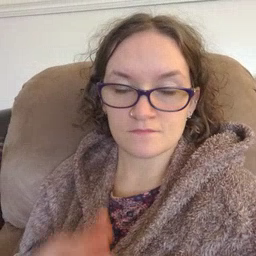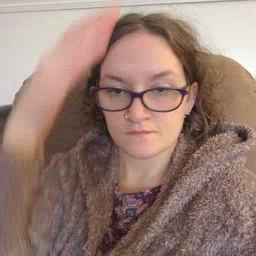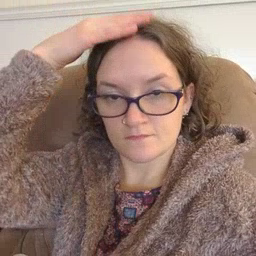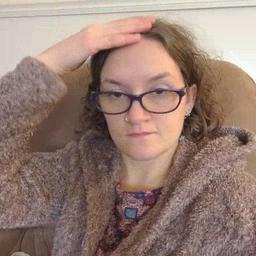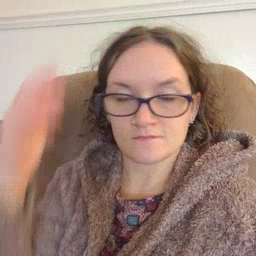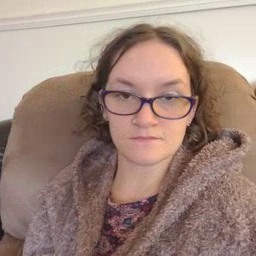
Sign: hat